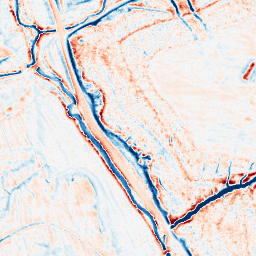
Category: edge_preserving
Decomposition family: anisotropic_diffusion
Decomposition parameters: iterations: 20
kappa: 100
gamma: 0.2
Upsampling method: lanczos
Upsampling parameters: scale: 2
Upsampling scale: 2